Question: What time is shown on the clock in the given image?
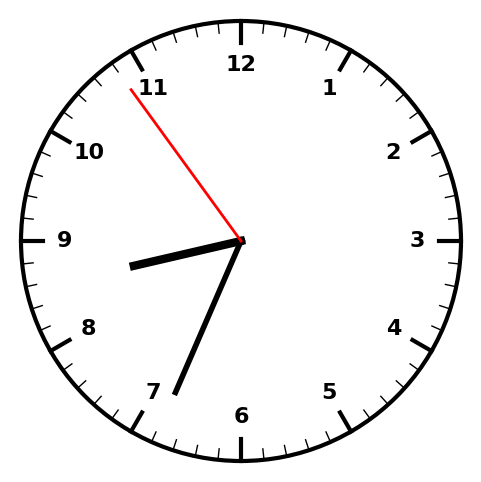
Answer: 08:33:54